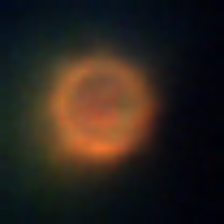
Taxon: NanoPlankton
Group: Other